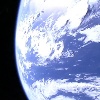
Label: cloud